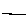
Label: line